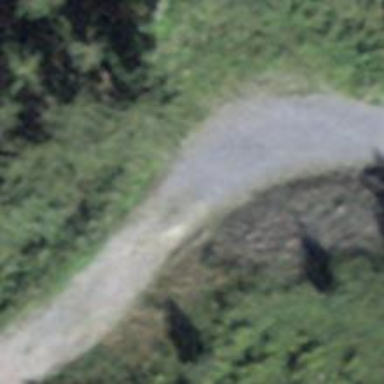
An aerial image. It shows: Passing place on the road.